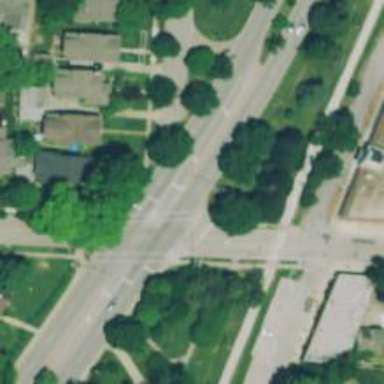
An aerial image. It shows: Solid stop line on the road.